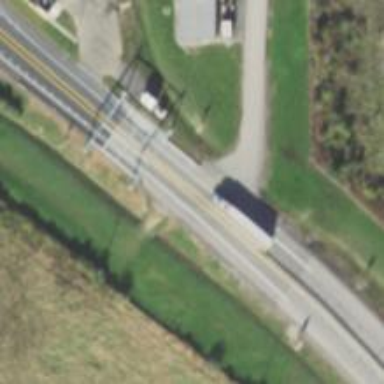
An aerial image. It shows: Toll gantry on the road.